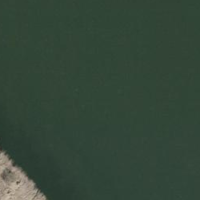
EUNIS habitat code: 15
Species observed at this site:
Anas crecca